Interaction volume radius: 5 \u00c5
Interaction volume height: 15 \u00c5
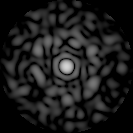
Disorder parameter: 0.8174